Question: When working with the 'XmlSerializer', it is important that you mark your types with the ['Serializable'] attribute, part of the 'SerializableAttribute' class.
'''
class Program
{
static void Main(string[] args)
{
XmlSerializer serializer = new XmlSerializer(typeof(Person));
string xml;
using (StringWriter stringWriter = new StringWriter())
{
Person p = new Person
{
FirstName = "John",
LastName = "Doe",
Age = 42
};
serializer.Serialize(stringWriter, p);
xml = stringWriter.ToString();
}
Console.WriteLine(xml);
using (StringReader stringReader = new StringReader(xml))
{
Person p = (Person)serializer.Deserialize(stringReader);
Console.WriteLine("{0} {1} is {2} years old", p.FirstName, p.LastName, p.Age);
}
Console.ReadLine();
}
}
[Serializable]
public class Person
{
public string FirstName { get; set; }
public string LastName { get; set; }
public int Age { get; set; }
}
'''
As you can see, the 'Person' class is marked with 'Serializable'. All members of the type are automatically serialized if they don't opt out.
However if I remove the 'Serializable' attribute, the result is still same with it.
See the image.

Why? 'Serializable' attribute is useless?
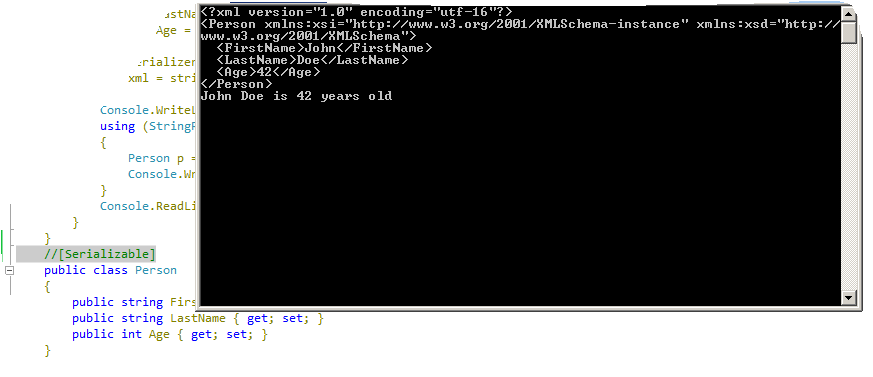
Answer: > When working with the XmlSerializer, it is important that you mark your types with the [Serializable] attribut
That is not correct. Only some serializers rely on that attribute, but not XmlSerializer.
Note that there are a number of inconsistencies between the various serializers in the .NET framework. Some will call a default constructor/execute field initializers, some will not. Some will serialize private members, some will not. Some use SerializableAttribute, some do not.
<URL>
Read up on the specifics of the serializer you are using to avoid surprises.